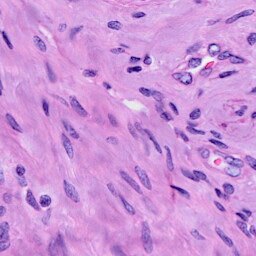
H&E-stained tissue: Cervix